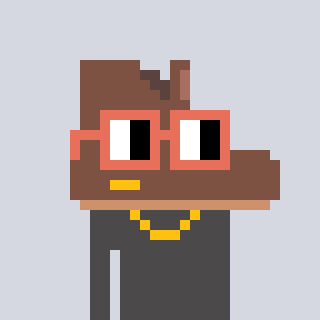
a pixel art character with square orange glasses, a boot-shaped head and a grayscale-colored body on a cool background